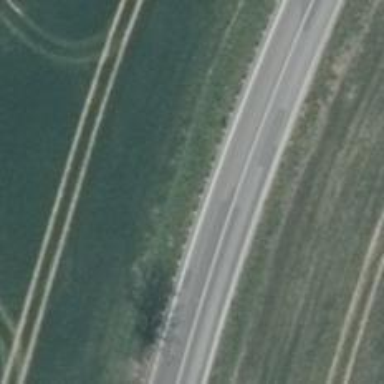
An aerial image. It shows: Asphalt road classified as primary highway.